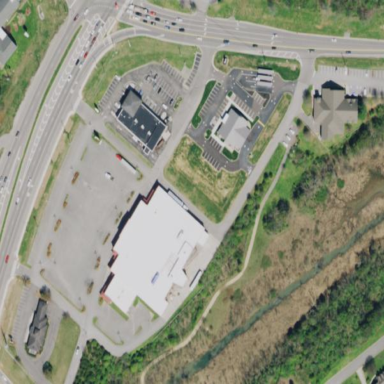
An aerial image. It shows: Retail area.